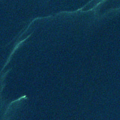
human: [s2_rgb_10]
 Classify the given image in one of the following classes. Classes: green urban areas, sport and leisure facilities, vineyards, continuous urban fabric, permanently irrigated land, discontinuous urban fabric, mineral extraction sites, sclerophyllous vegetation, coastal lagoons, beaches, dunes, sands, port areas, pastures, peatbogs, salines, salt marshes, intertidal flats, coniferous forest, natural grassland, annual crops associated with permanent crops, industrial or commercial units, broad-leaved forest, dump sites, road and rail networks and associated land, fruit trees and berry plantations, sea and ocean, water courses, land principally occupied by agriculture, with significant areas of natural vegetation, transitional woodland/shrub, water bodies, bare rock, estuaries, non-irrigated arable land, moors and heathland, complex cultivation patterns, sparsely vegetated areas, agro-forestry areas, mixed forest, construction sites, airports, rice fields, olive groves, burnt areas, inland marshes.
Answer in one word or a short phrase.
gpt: sea and ocean